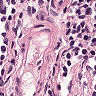
Metastatic tissue present: no